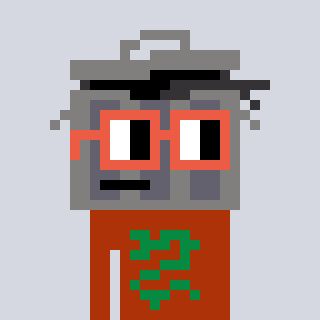
a pixel art character with square orange glasses, a trashcan-shaped head and a hotbrown-colored body on a cool background